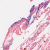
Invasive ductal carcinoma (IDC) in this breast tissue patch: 0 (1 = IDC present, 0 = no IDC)